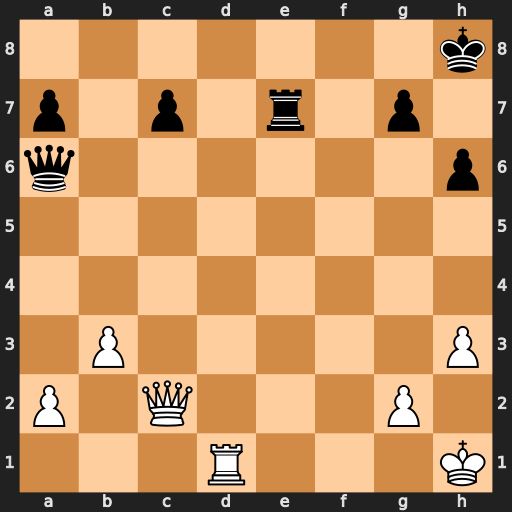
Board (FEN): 7k/p1p1r1p1/q6p/8/8/1P5P/P1Q3P1/3R3K
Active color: w
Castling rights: -
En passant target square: -
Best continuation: Rd8+ Re8 Rxe8#